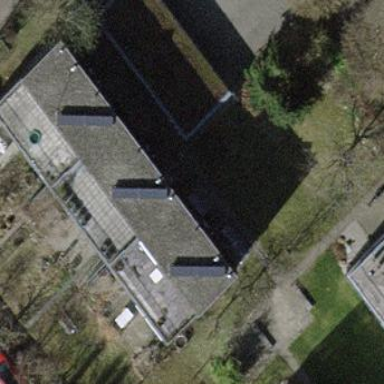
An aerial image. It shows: Terrace building.